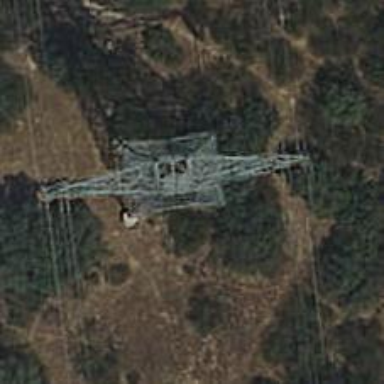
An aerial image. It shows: Power line is depicted.